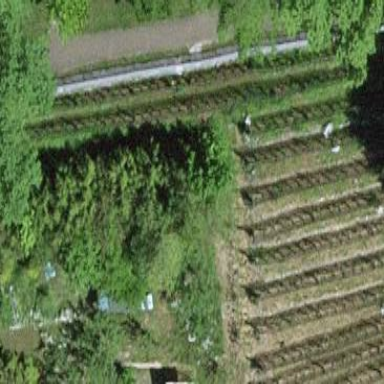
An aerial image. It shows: Vineyard where grapes are grown.